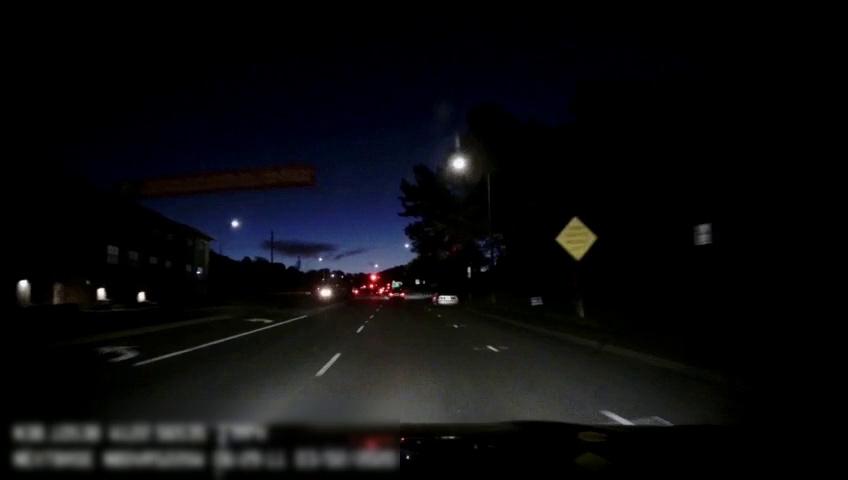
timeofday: Night
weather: Cloudy
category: Drivable Space
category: Drivable Space
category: Vehicles | Car
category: Vehicles | Car
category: Lanes | Current Lane
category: Lanes | Alternate Lane
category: Traffic | Signs